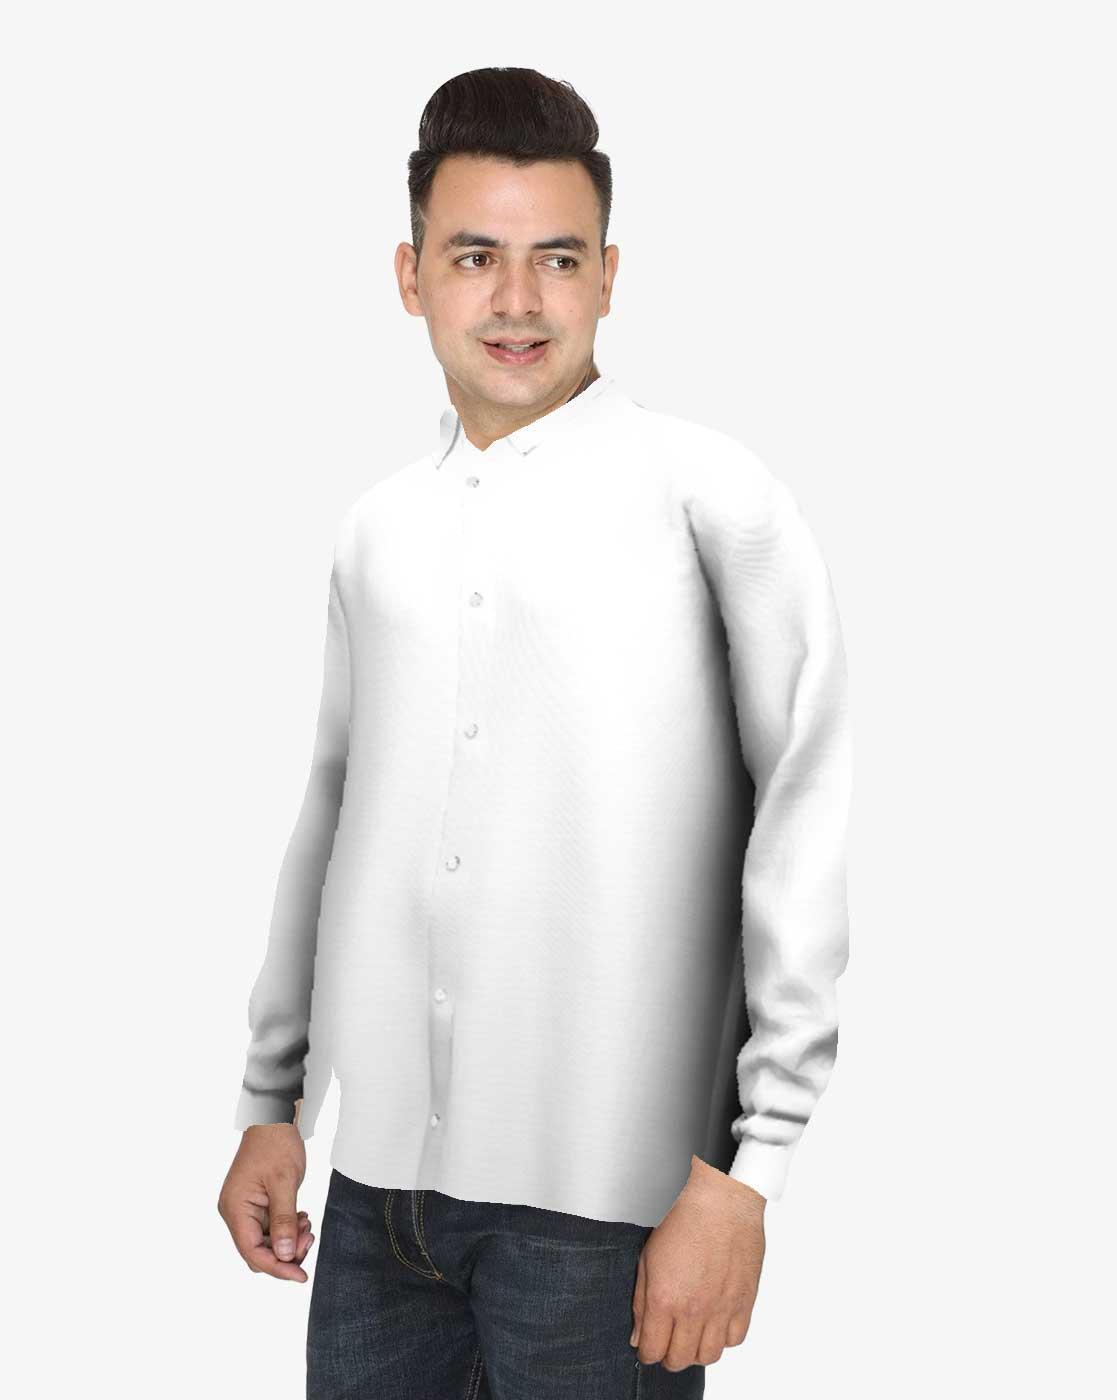
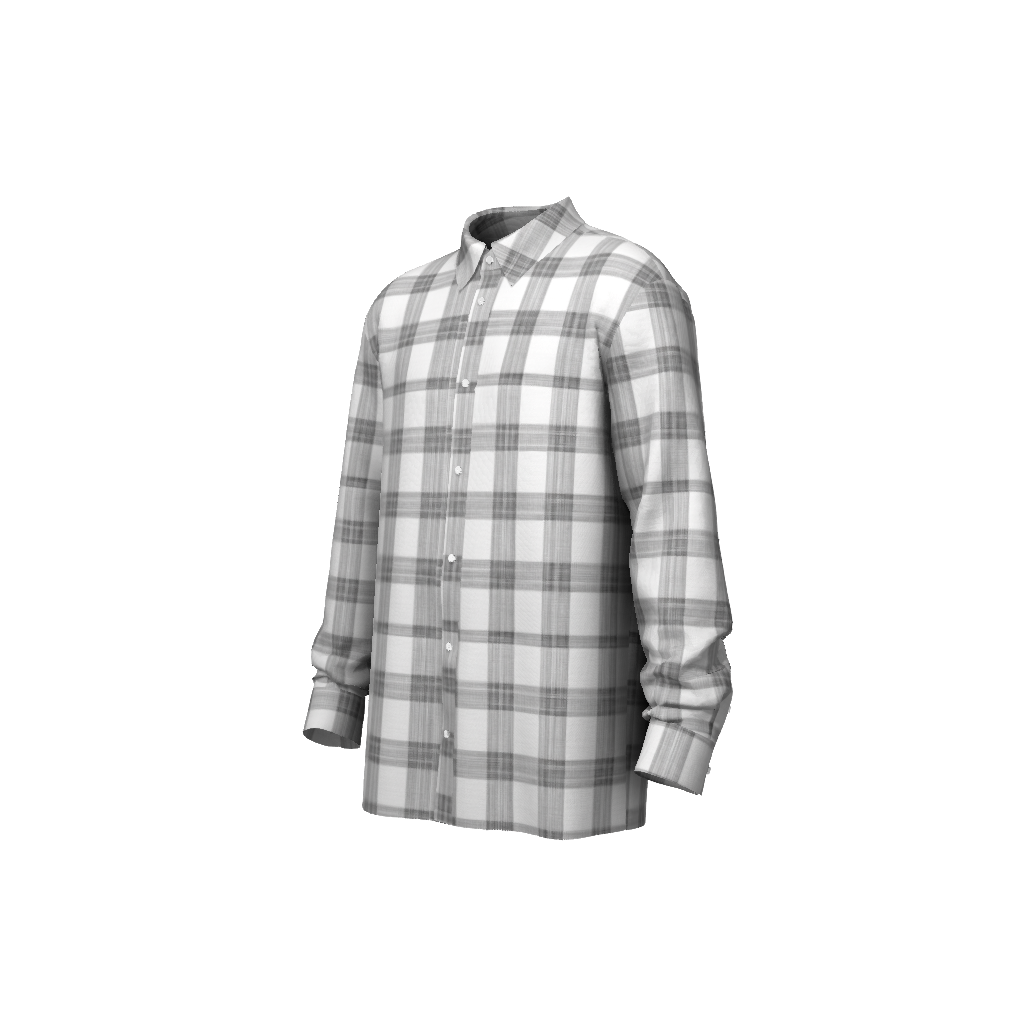
Clothing description: white long sleeve button up tee